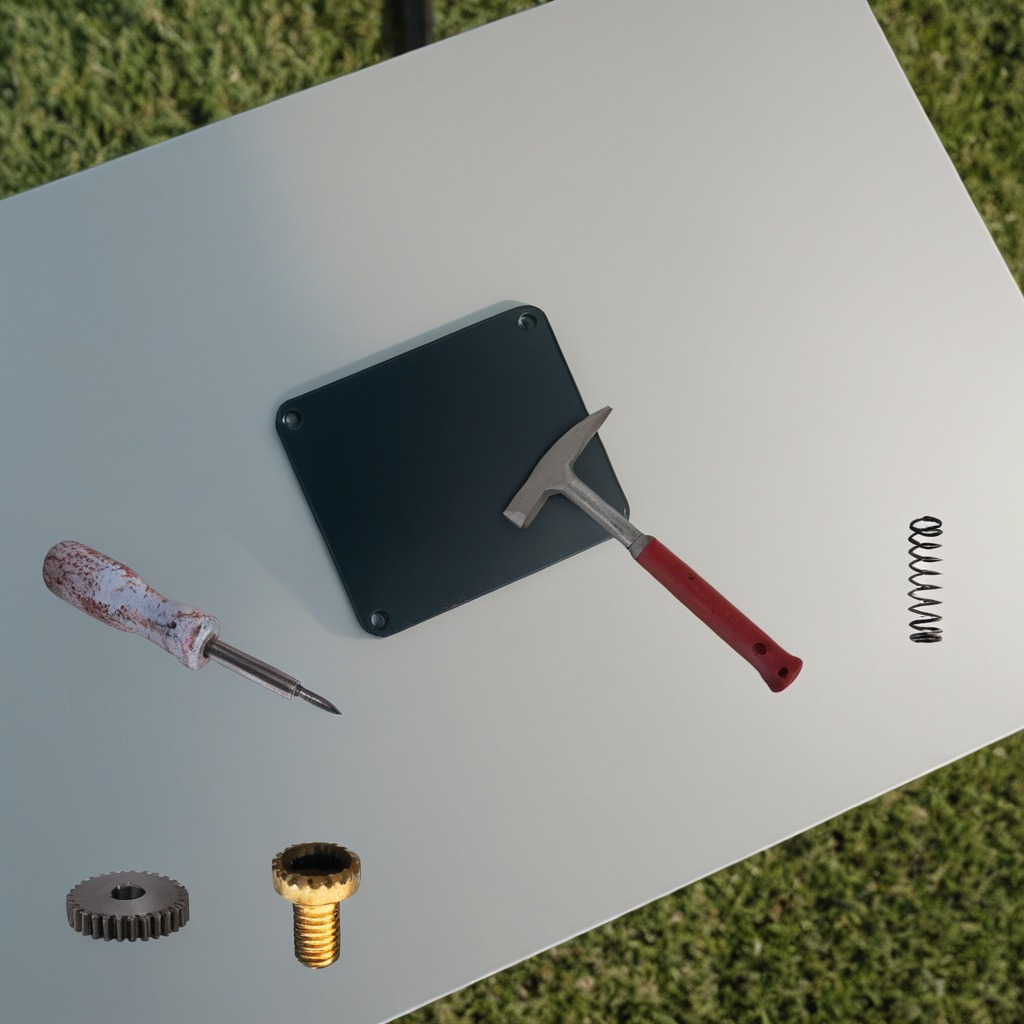
A steel gear with teeth, a hammer, a metal machine screw, a coiled metal spring, and a screwdriver are lying on the utility table.